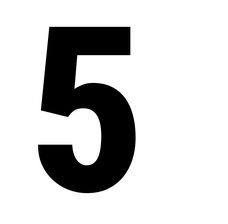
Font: Roboto_Condensed_ExtraBold